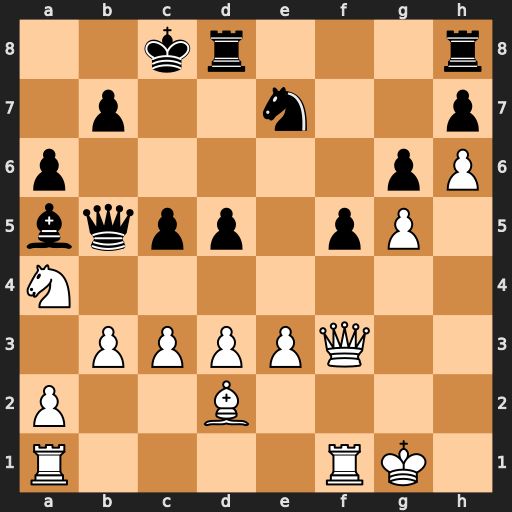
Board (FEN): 2kr3r/1p2n2p/p5pP/bqpp1pP1/N7/1PPPPQ2/P2B4/R4RK1
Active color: w
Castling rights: -
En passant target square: -
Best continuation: c4 dxc4 dxc4 Qxa4 bxa4